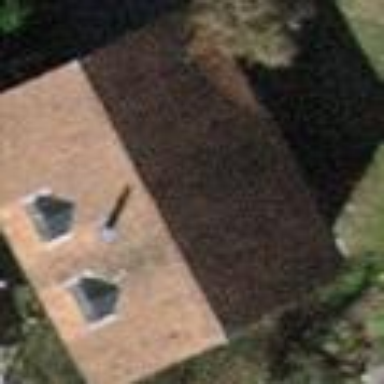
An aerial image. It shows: Shed.